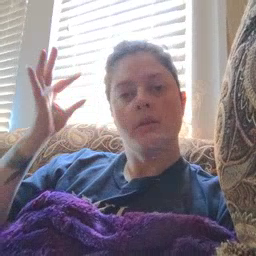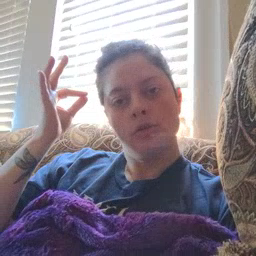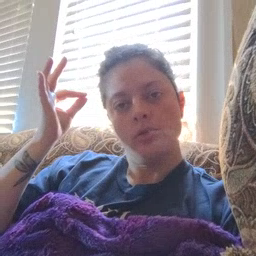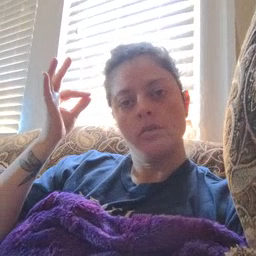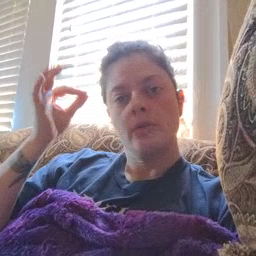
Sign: hair